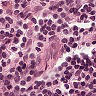
Metastatic tissue present: no